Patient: sex M, age 66
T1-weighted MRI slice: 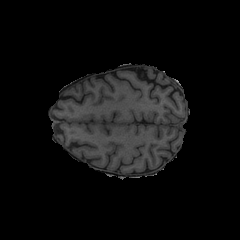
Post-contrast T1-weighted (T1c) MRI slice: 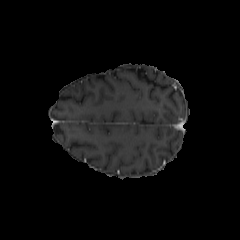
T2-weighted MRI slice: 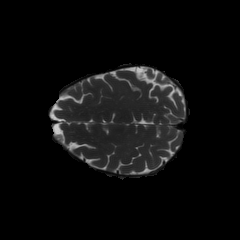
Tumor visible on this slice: no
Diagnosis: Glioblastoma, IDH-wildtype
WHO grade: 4